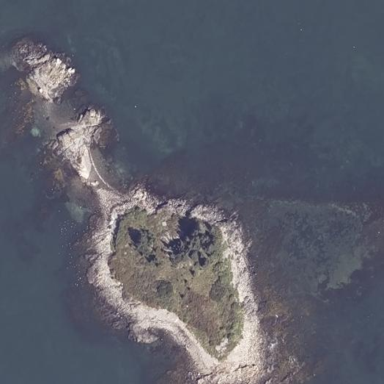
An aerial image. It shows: Island with natural coastline.